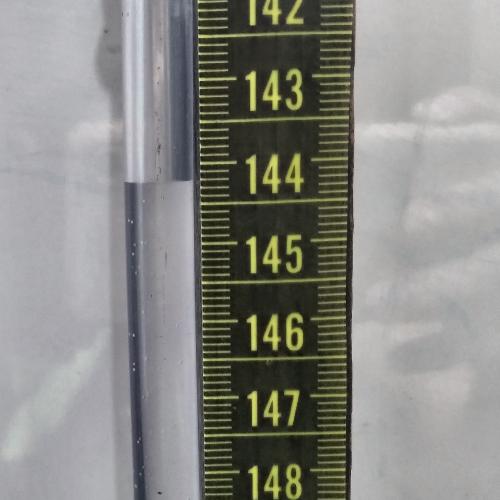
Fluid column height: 144.2 cm